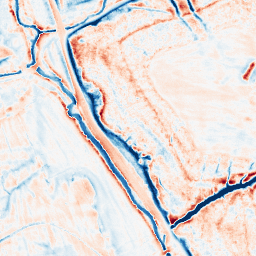
Category: edge_preserving
Decomposition family: anisotropic_diffusion
Decomposition parameters: iterations: 50
kappa: 30
gamma: 0.15
Upsampling method: lanczos
Upsampling parameters: scale: 2
Upsampling scale: 2